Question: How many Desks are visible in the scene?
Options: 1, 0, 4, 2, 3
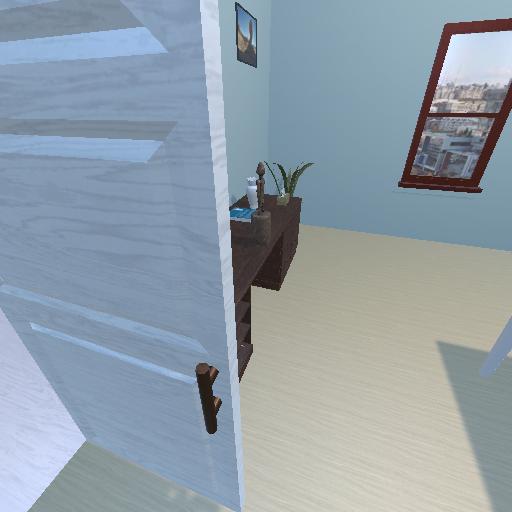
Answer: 1